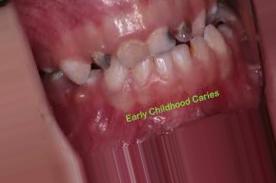
Condition: Caries